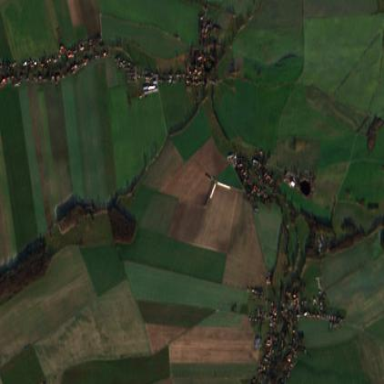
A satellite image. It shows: View of farmland.